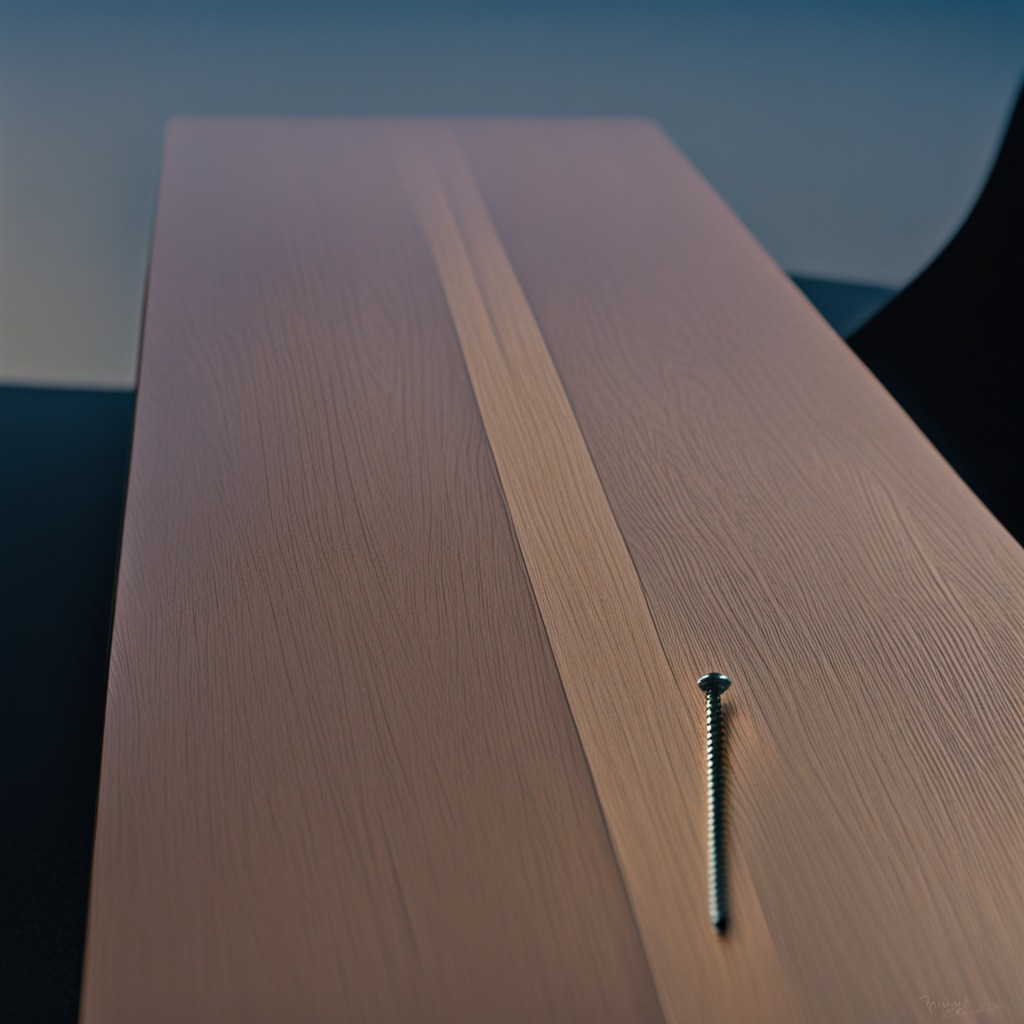
A metal screw is lying on the old table in the garage.